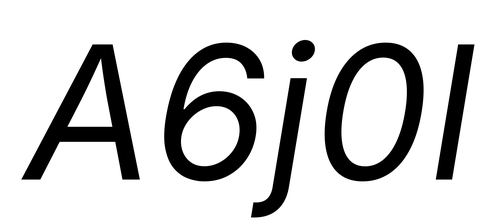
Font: Inter-Italic_Italic